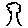
Label: tree